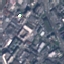
Label: Industrial